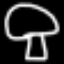
Label: mushroom